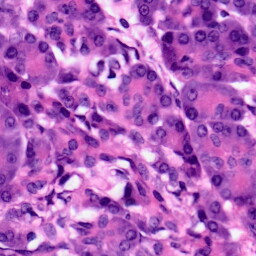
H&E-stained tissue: Pancreatic